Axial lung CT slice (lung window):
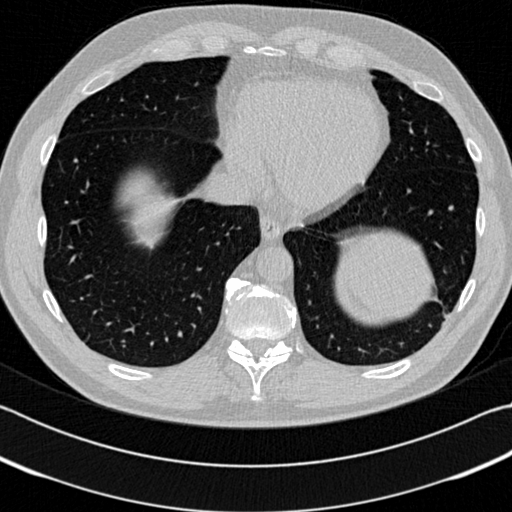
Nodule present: no